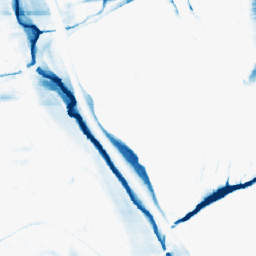
Category: morphological
Decomposition family: morphological_rect
Decomposition parameters: operation: closing
width: 50
height: 10
Upsampling method: area
Upsampling parameters: scale: 2
Upsampling scale: 2